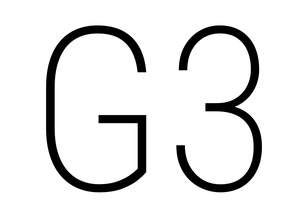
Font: Roboto_Condensed_ExtraLight